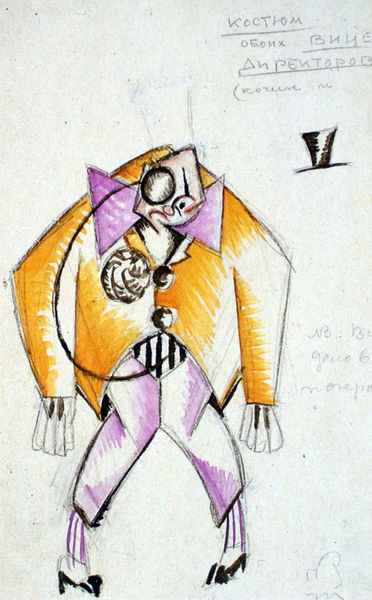
Titel: Das Erbe von Garland
Künstler: Sergej Eisenstein
Standort: Moskau
Institution: Bachruschin-Museum
Schlagwörter: mann, weiß, gelb, blume, finger, hut, mund, nase, orange, schwarz, zeichnung, blick, mode, zylinder, anzug, bart, hose, jacke, kragen, bild, hände, auge, figur, schnur, stehend, brosche, gebeugt, rosa, traurig, schrift, schuhe, abstrakt, formen, lila, violett, glatze, gestreift, streifen, knöpfe, fliege, jacket, striche, strümpfe, clown, karrikatur, text, brille, malen, kneifer, zwickel, schildkröte, harlekin, russisch, fut, traurid